Field crop: maize
Growth stage: 2
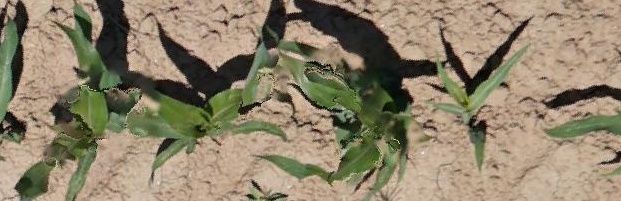
Species: maize